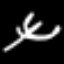
Label: fork